Milling tool wear sample.
Tool blade image: 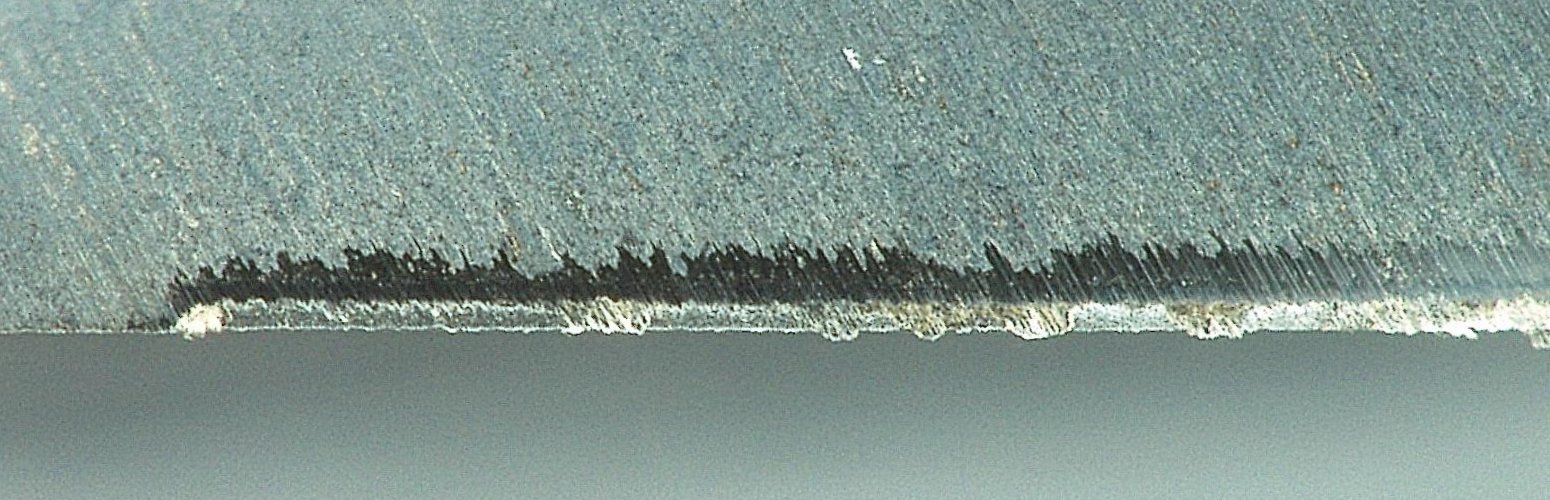
Chip image: 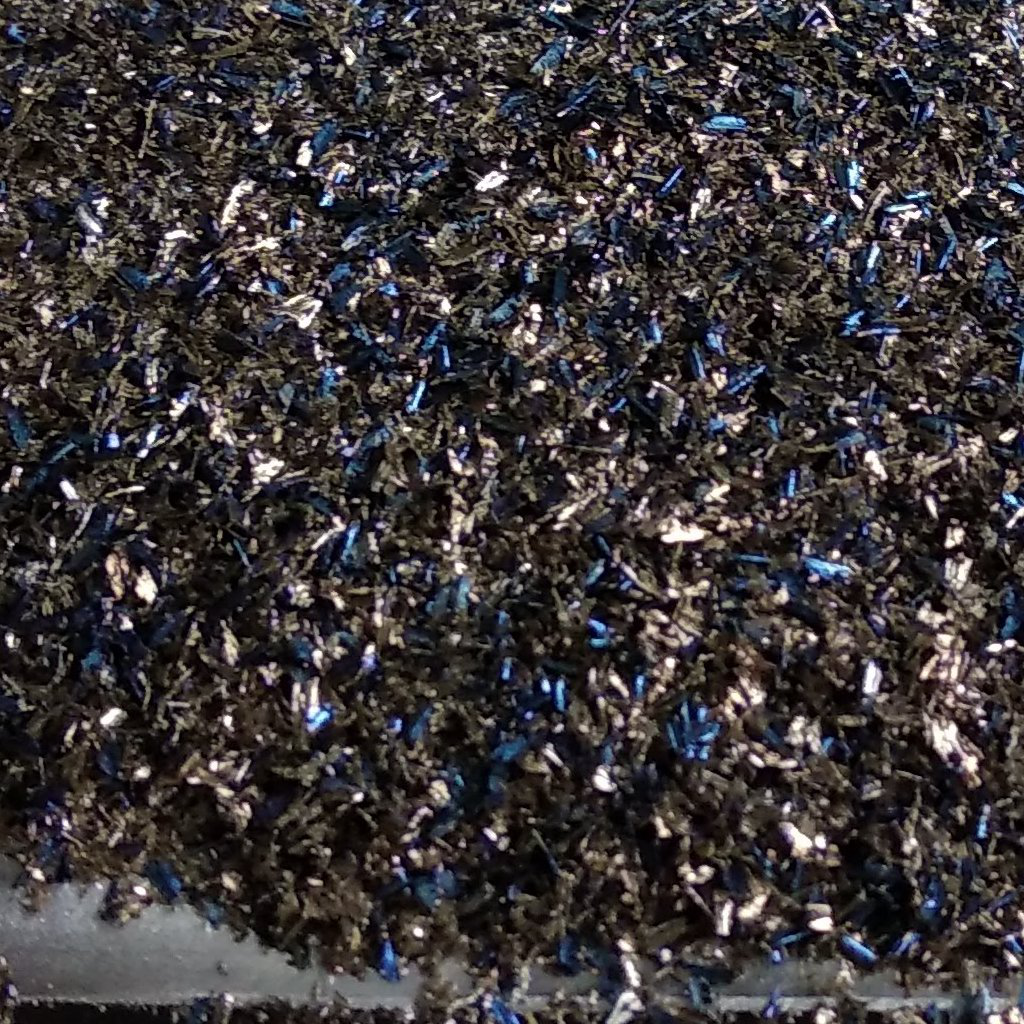
Workpiece image: 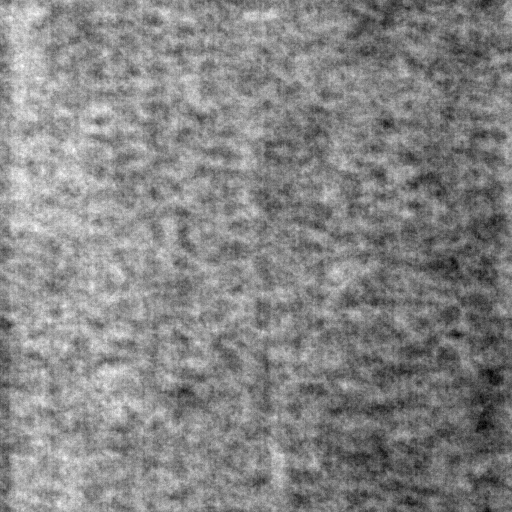
Tool wear state: dulled
Gaps: 0
Flank wear: 115.64
Overhang: 20.55
Force-signal Mel-spectrograms (X, Y, Z axes): 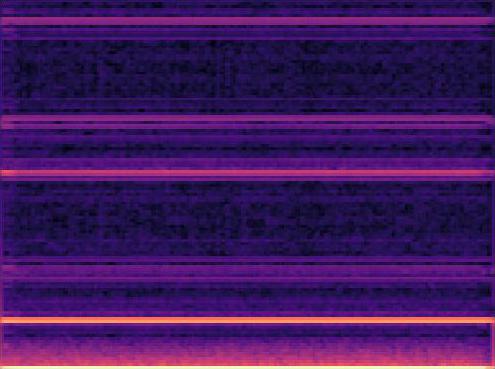 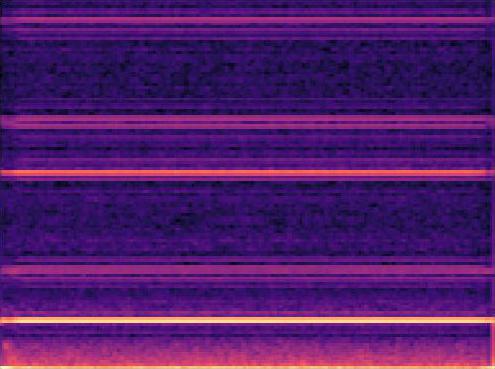 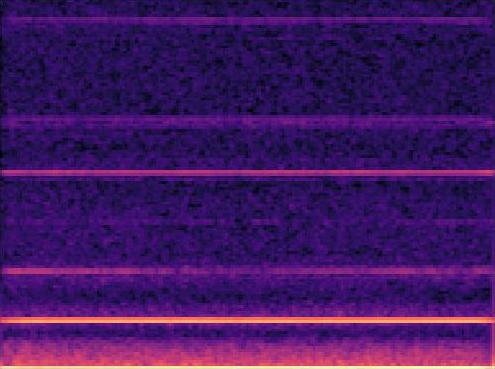
Force-signal scalograms (X, Y, Z axes): 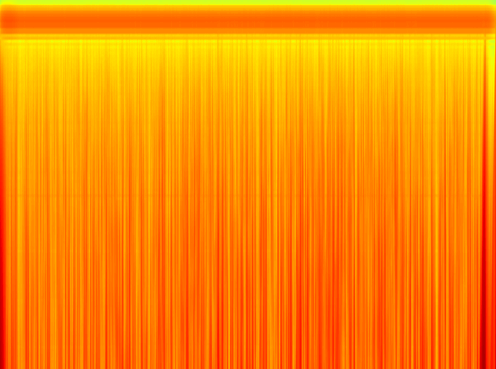 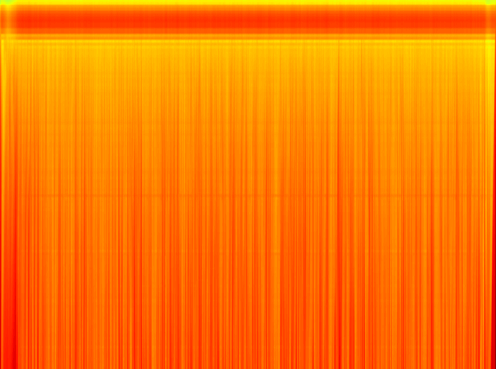 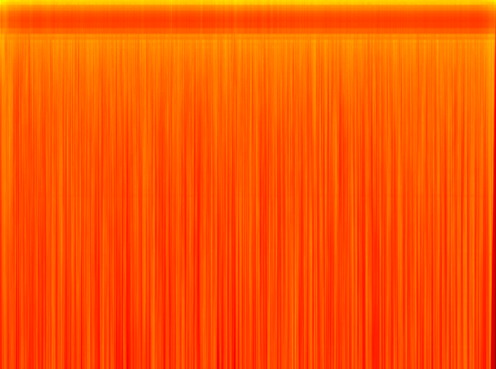
Force phase: steady_state_stabilization_wear